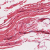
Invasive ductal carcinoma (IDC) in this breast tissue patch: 0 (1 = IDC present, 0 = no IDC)